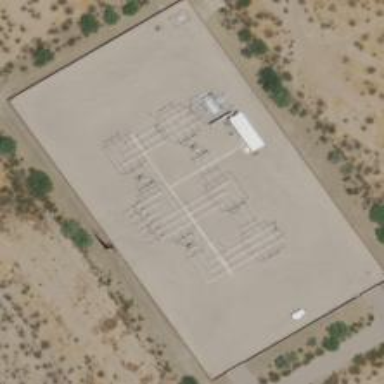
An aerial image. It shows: Outdoor distribution power substation.